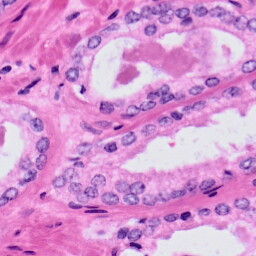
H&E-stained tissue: Prostate